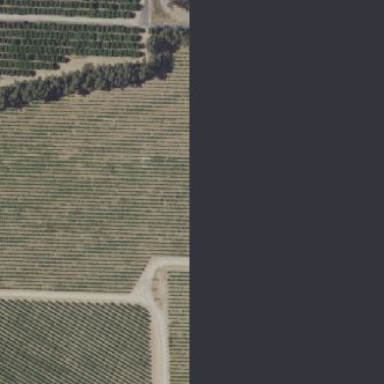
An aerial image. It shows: Vineyard with grape crops.